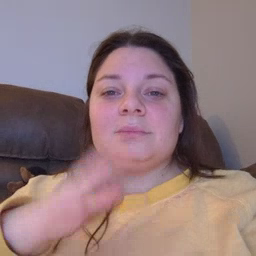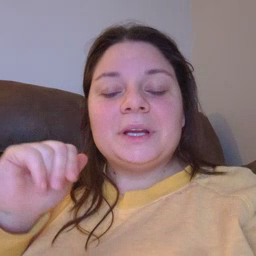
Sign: bye